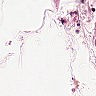
Metastatic tissue present: no